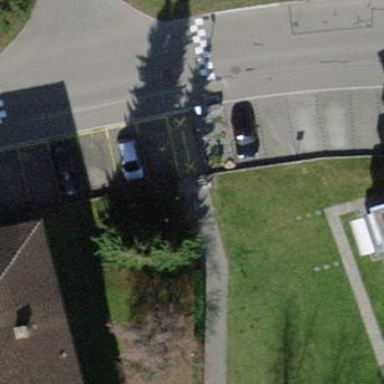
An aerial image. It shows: Street side parking area.